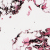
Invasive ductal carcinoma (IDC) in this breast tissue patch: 0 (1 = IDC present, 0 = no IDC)